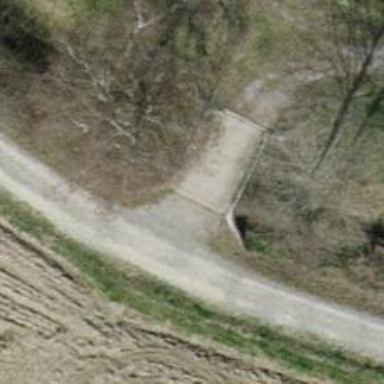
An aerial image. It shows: Concrete track road with bridge. The track is of grade1.